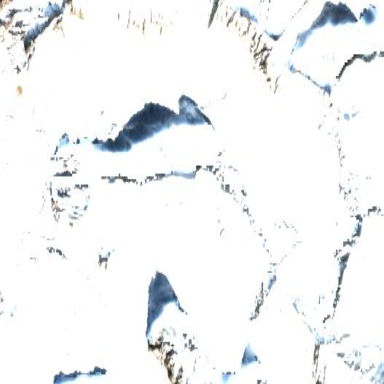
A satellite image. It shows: Stunning view of glacier.